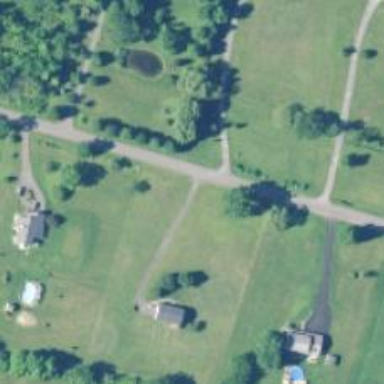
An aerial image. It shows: Driveway leading to service road.